Question: I have an installer, it builds automatically (on TFS) by using NSIS command line features
'''
"..\..\NSIS\makensis.exe" /DBUILD_NUMBER=28311 /DPRODUCT_LANGUAGE=English "MTService_setup.nsi"
'''
The installer must use language, which specified in PRODUCT_LANGUAGE parameter. I've done it in the following way
'''
!insertmacro MUI_LANGUAGE "${PRODUCT_LANGUAGE}"
'''
When I build installer in such way, the common language of the interface is correct. But it uses default system language for LangString. So, if default system language is not English, it shows LangString on another language in the English installer.
I've tried to change script to avoid command line parameters (for test purposes)
'''
!insertmacro MUI_LANGUAGE "English"
'''
It doesn't work too.
I've tried to change script to
!insertmacro MUI_LANGUAGE "English"
!insertmacro MUI_LANGUAGE "Russian"
Function .onInit
!insertmacro MUI_LANGDLL_DISPLAY
FunctionEnd
It works, but, of course, it shows language selection dialog. I want to use specific ${PRODUCT_LANGUAGE} without any dialog.
So, how can I fix it?

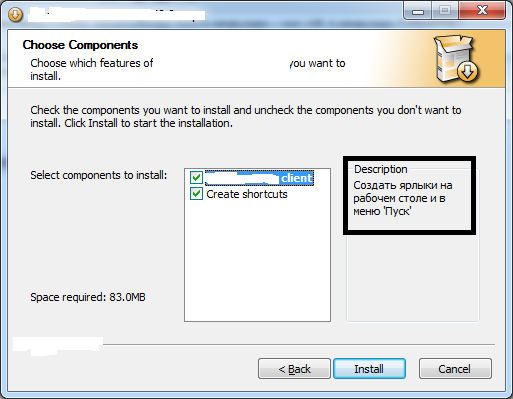
Answer: You did not show us your LangString code in your example so it is hard to say what the problem is!
Here is a working example based on code in the <URL>:
'''
Outfile "test.exe"
Requestexecutionlevel user
!include MUI2.nsh
!insertmacro MUI_PAGE_COMPONENTS
!insertmacro MUI_PAGE_INSTFILES
!insertmacro MUI_LANGUAGE Swedish ;First language is the default if a better match is not found
!insertmacro MUI_LANGUAGE Danish
Function .onInit
StrCpy $language ${LANG_DANISH} ;Always force Danish?
FunctionEnd
Section "Section Name 1" Section1
SectionEnd
Section "Section Name 2" Section2
SectionEnd
LangString DESC_Section1 ${LANG_SWEDISH} "Bork, bork, bork!"
LangString DESC_Section2 ${LANG_SWEDISH} "Aweenda shmure da froog's legs."
LangString DESC_Section1 ${LANG_DANISH} "Danish text here for section 1"
LangString DESC_Section2 ${LANG_DANISH} "...and section 2"
!insertmacro MUI_FUNCTION_DESCRIPTION_BEGIN
!insertmacro MUI_DESCRIPTION_TEXT ${Section1} $(DESC_Section1)
!insertmacro MUI_DESCRIPTION_TEXT ${Section2} $(DESC_Section2)
!insertmacro MUI_FUNCTION_DESCRIPTION_END
'''